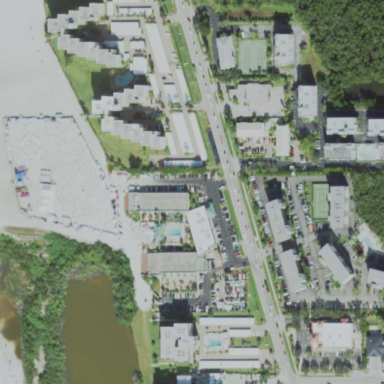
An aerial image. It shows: Commercial area with hotel.